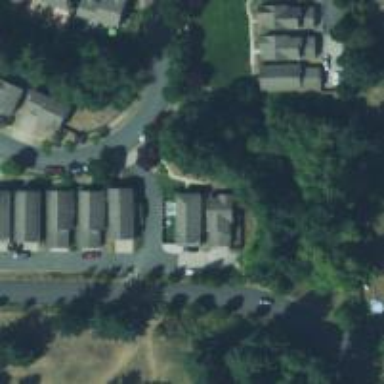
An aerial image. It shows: Living street.